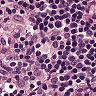
Metastatic tissue present: no